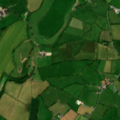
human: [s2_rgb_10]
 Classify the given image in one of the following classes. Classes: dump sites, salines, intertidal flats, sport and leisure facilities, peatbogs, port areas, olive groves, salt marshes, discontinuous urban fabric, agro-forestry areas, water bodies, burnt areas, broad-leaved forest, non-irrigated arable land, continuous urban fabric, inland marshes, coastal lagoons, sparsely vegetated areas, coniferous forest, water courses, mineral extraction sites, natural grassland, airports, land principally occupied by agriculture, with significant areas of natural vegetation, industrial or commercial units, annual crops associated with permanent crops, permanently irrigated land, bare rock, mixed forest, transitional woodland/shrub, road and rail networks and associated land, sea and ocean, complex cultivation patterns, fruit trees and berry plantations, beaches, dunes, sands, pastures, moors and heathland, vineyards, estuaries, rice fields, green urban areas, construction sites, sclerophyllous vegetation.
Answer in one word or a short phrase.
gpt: non-irrigated arable land, pastures